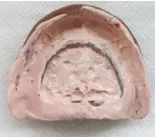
Relined denture.
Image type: medical_photograph (other_medical_photograph)